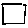
Label: square